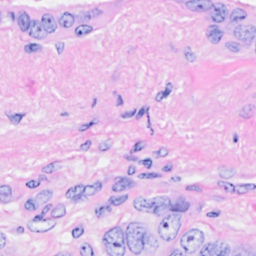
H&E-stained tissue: Breast